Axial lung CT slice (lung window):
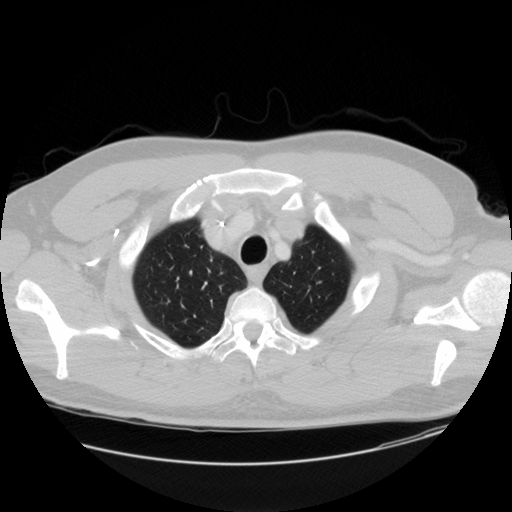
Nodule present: no